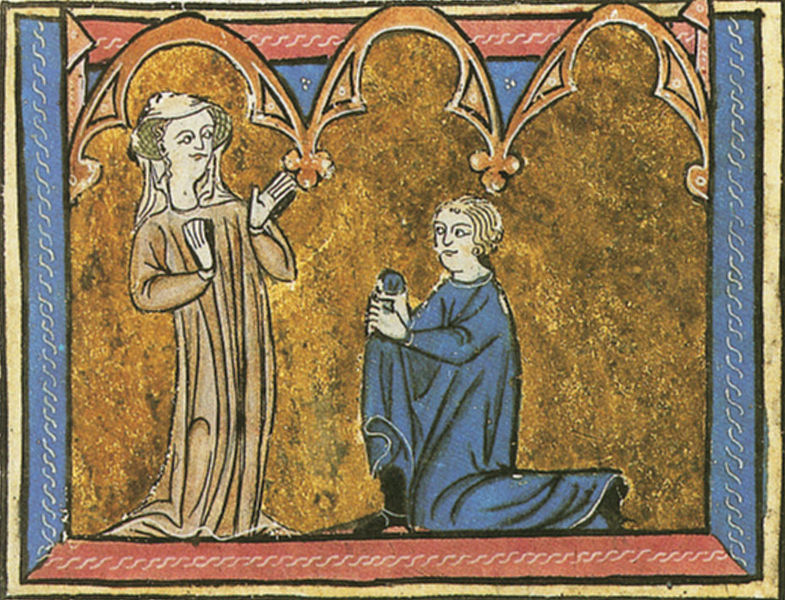
Titel: Rosenroman
Schlagwörter: blau, gemälde, hand, mann, umhang, frauen, gelb, braun, frau, frisur, geste, kleid, orange, zeichnung, dame, rot, tuch, beige, haube, malerei, gesichter, falten, gesicht, halten, rahmen, stehen, hände, flach, kirche, gewand, gold, haare, stehend, paar, gotik, engel, ranken, bogen, farben, rand, hands, people, weiblich, woman, detail, faltenwurf, knie, bögen, buch, vergoldet, religion, seite, illustration, knien, fräulein, spitzbogen, anbieten, kniend, mittelalter, bettler, kirchlich, antrag, heilig, hofdame, goldgrund, ikone, bitten, kniefall, masswerk, verkündigung, zweidimensional, dreipass, hanschrift, buchmalerei, minne, haarnetz, knieender, lillien, buchkunst, mmalerei, kneel, 12. jahrhundert, auf knien, farblich